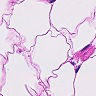
Metastatic tissue present: no